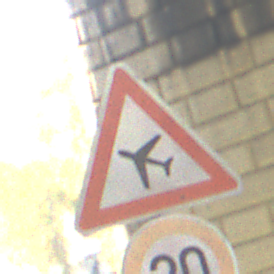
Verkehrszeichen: FlugbetriebRechts
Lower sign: Geschwindigkeit20
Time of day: Midday
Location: Outdoor (Urban)
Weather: Clear
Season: NotSpecified
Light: Natural